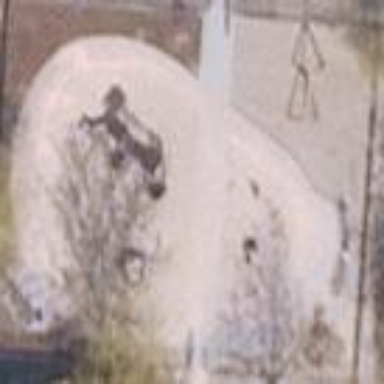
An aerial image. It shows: Playground area for leisure activities on the land.